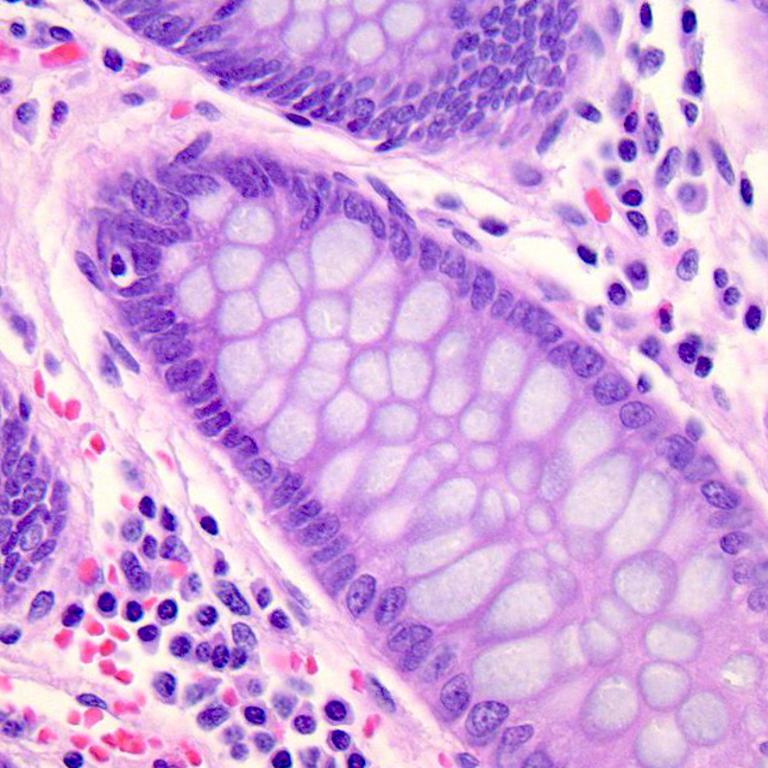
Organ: colon
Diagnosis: benign